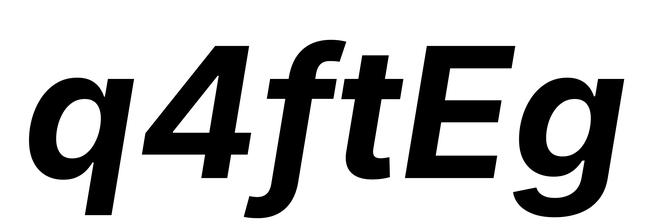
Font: Inter-Italic_Bold_Italic